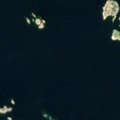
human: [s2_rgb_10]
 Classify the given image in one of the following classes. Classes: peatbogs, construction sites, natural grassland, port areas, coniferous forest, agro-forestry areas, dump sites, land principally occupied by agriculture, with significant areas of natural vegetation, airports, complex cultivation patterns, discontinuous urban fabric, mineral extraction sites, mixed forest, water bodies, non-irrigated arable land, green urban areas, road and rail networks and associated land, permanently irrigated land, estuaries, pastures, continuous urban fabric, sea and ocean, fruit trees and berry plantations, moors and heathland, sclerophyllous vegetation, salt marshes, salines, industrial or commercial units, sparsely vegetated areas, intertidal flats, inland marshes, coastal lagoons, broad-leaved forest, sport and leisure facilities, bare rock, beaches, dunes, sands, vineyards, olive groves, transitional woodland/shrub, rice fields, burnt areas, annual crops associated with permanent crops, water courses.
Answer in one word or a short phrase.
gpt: sea and ocean